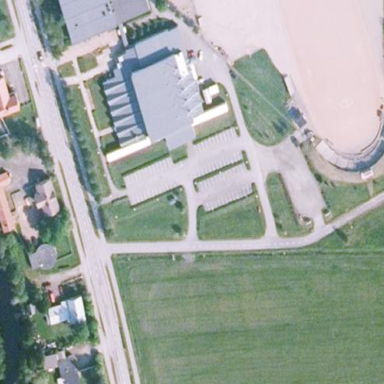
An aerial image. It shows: Sports center building.